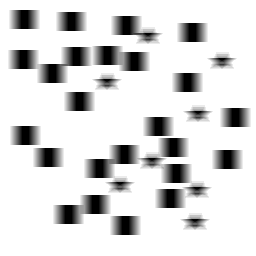
Squares: 24
Triangles: 0
Stars: 8
Total shapes: 32